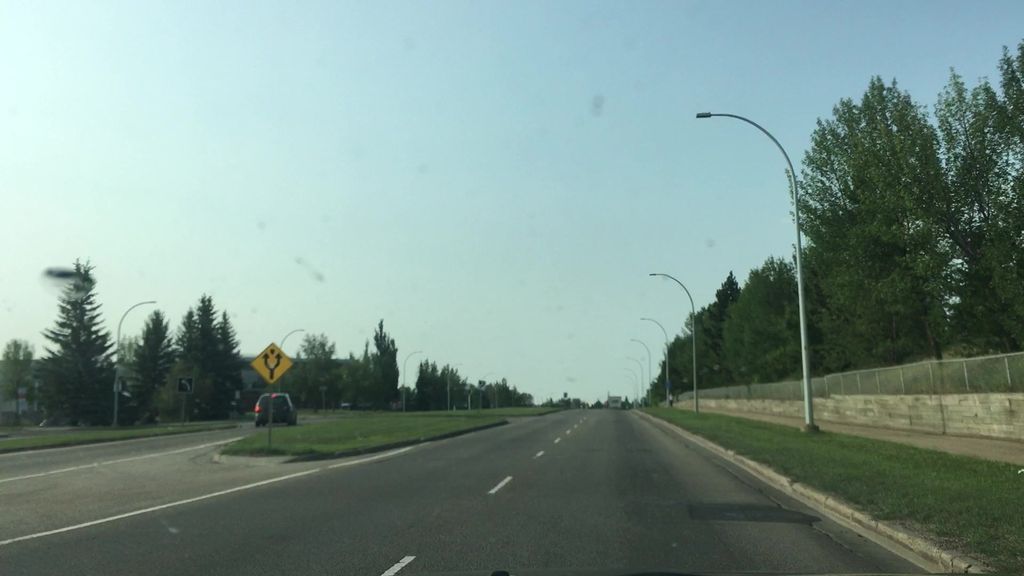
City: edmonton